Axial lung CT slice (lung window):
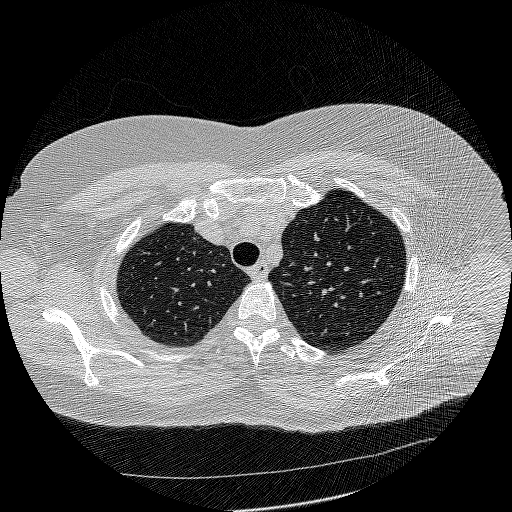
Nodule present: no